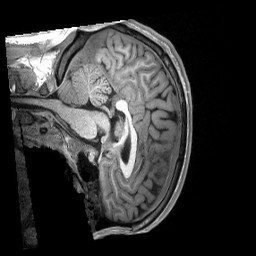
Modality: T1w
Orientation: sagittal
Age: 18
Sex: male
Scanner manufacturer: siemens
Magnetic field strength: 3 T
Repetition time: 2.53 s
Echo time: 0.00174 s